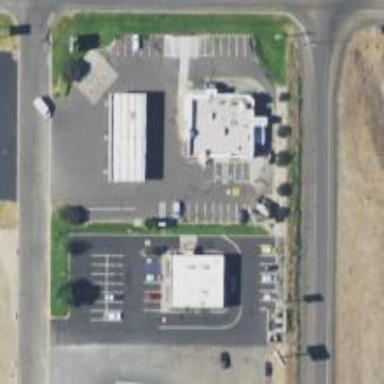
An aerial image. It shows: Convenience shop.